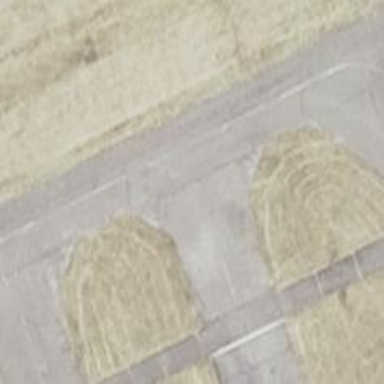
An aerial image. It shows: Image of taxiway at airport.